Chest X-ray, AP view. Patient: 7 years old, sex M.
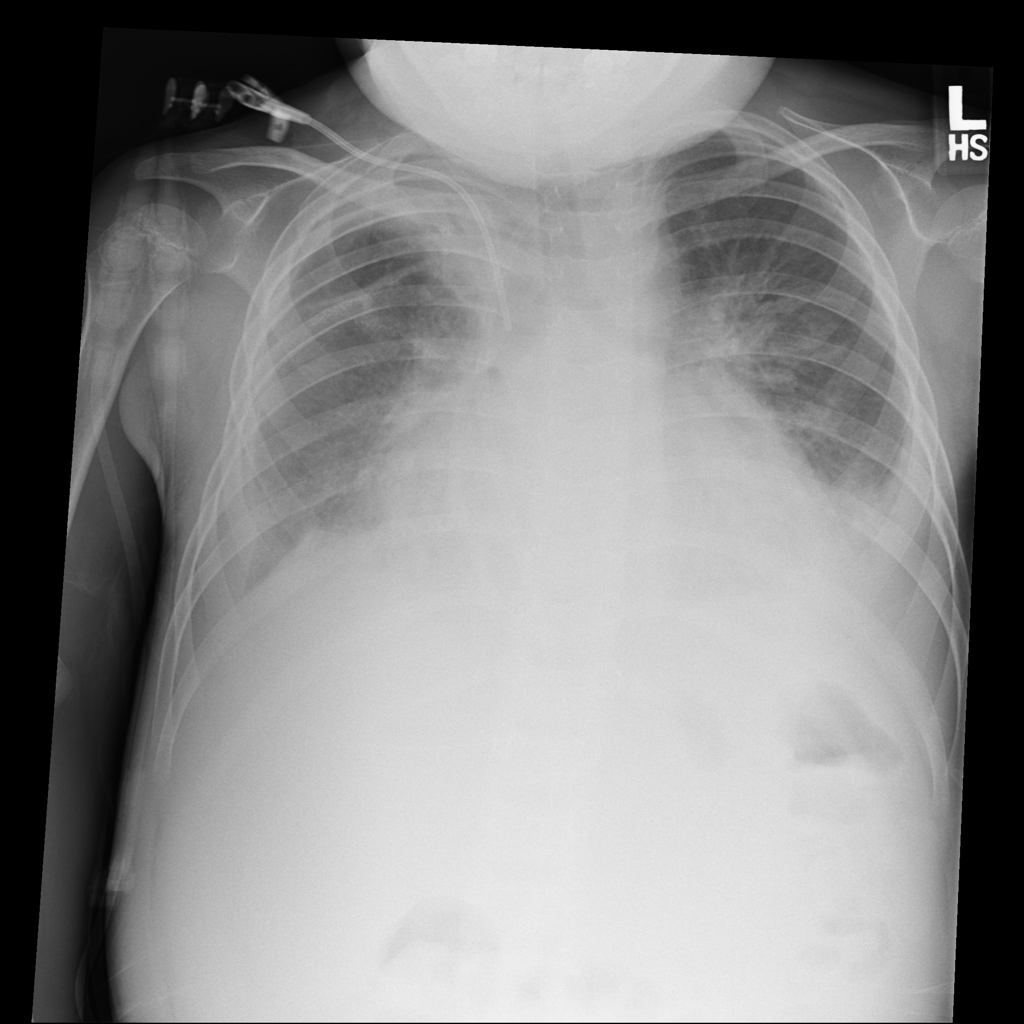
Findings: Cardiomegaly, Consolidation, Edema, Effusion, Mass, Nodule, Pleural_Thickening